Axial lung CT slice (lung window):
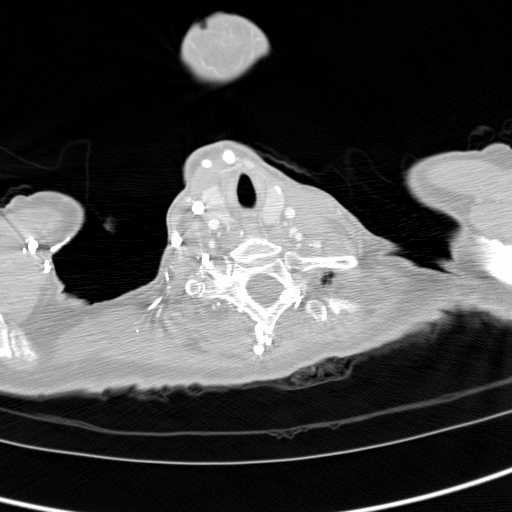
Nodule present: no